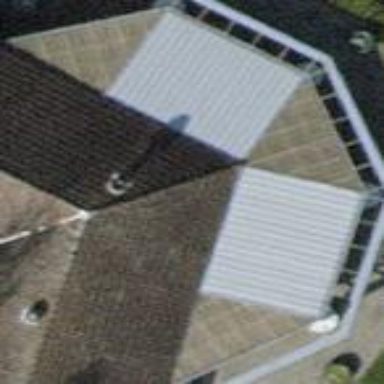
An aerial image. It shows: View of roof of building.